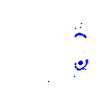
Particle: kaon